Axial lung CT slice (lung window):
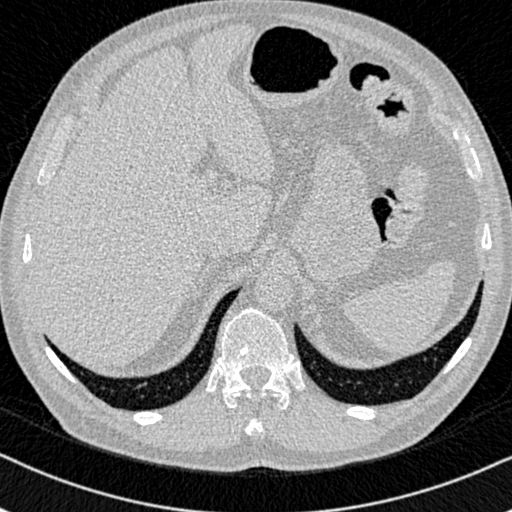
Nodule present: no